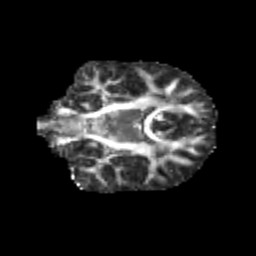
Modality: FA
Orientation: coronal
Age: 11
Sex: male
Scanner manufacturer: siemens
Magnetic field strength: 3 T
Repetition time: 3.8 s
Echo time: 0.07 s